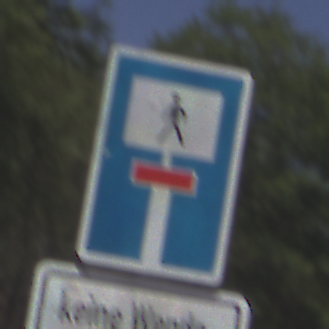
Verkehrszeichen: SackgasseFussgaengerDurchlaessig
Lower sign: HinweisGeaenderteVorfahrtVerkehrsfuehrungVerkehrsregelung3
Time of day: Midday
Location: Outdoor (RoadRail)
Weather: Clear
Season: NotSpecified
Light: Natural